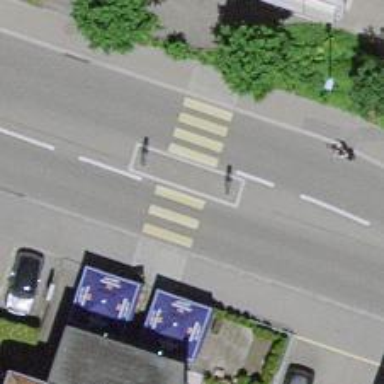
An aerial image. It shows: Uncontrolled crossing with central island on the road.